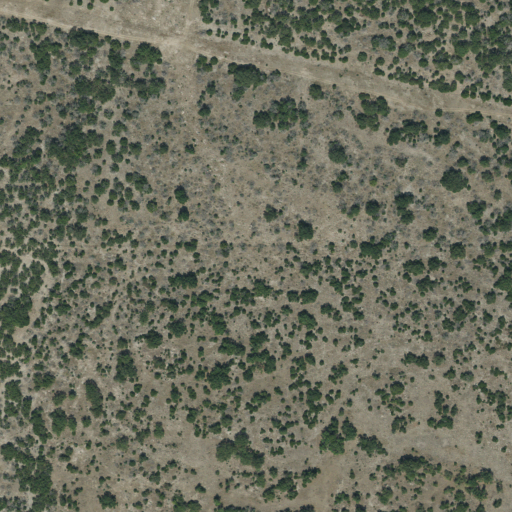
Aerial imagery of ridge(s) in Texas named Patterson Ridge containing only shrub